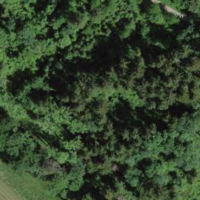
EUNIS habitat code: 44
Species observed at this site:
Rubus caesius